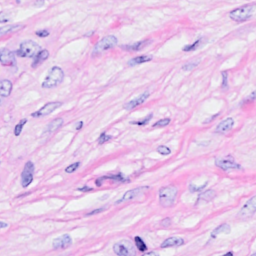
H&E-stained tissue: Breast